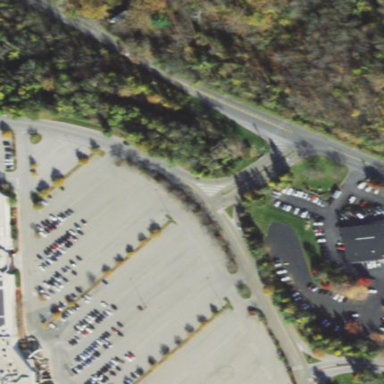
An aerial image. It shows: Parking area.